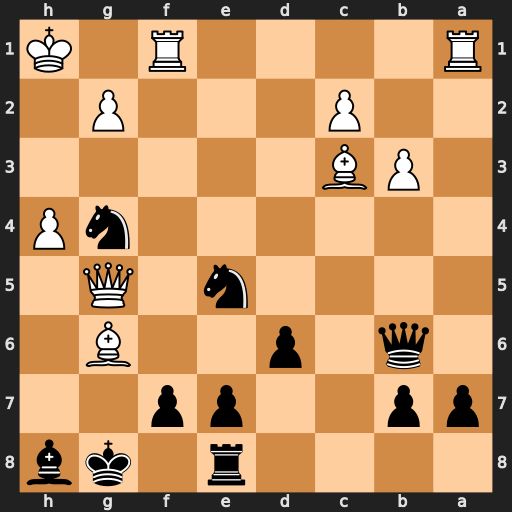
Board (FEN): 4r1kb/pp2pp2/1q1p2B1/4n1Q1/6nP/1PB5/2P3P1/R4R1K
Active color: b
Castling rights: -
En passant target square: -
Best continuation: fxg6 Bxe5 Nxe5